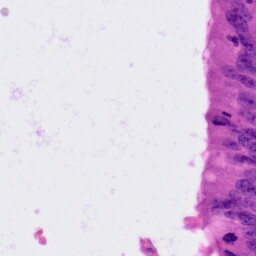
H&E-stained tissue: Colon